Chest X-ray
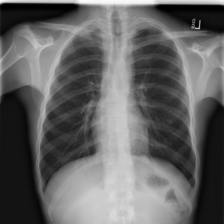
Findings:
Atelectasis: negative
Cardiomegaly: negative
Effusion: negative
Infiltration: negative
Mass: positive
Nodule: negative
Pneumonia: negative
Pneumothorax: negative
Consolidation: negative
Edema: negative
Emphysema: negative
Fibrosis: negative
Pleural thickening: negative
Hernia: negative